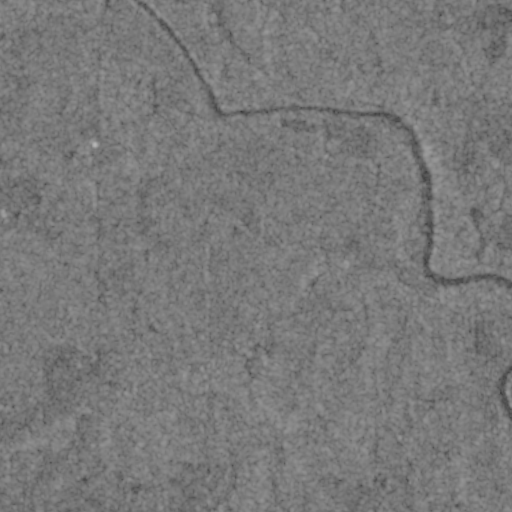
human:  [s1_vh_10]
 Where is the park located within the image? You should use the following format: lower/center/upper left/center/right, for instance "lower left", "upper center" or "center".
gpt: The park is located in the lower left of the image.
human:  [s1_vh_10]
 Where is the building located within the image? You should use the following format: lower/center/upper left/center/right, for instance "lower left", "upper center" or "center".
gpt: There is no building in the image.

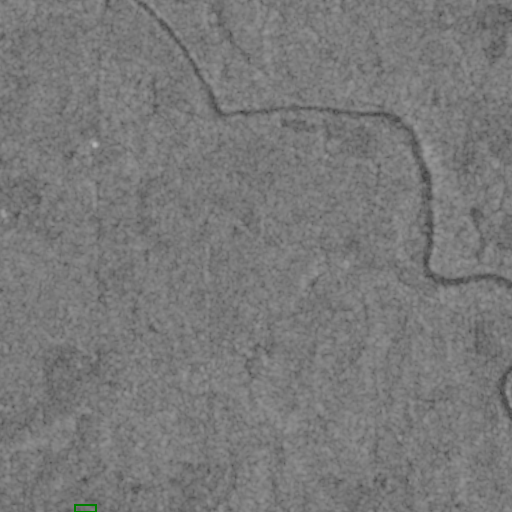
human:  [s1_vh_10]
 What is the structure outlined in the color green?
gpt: The structure outlined in green is a park.
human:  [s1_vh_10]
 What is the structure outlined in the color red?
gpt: There is no red outline.